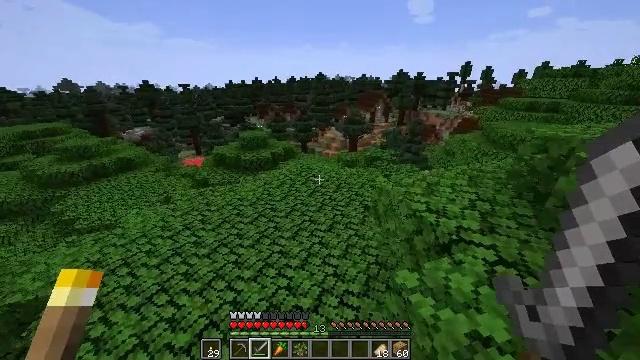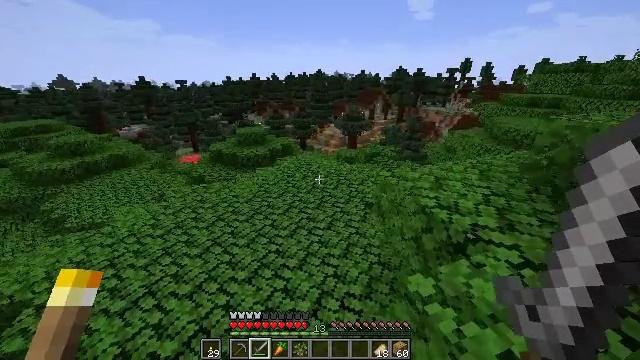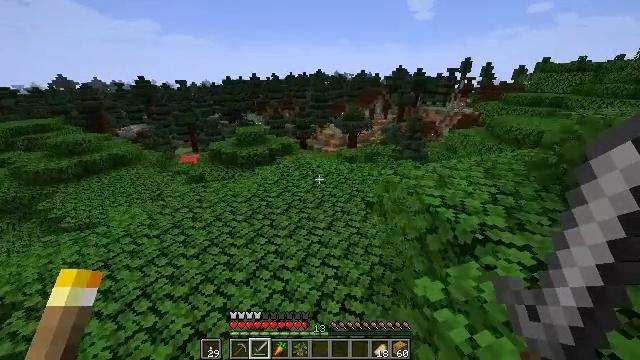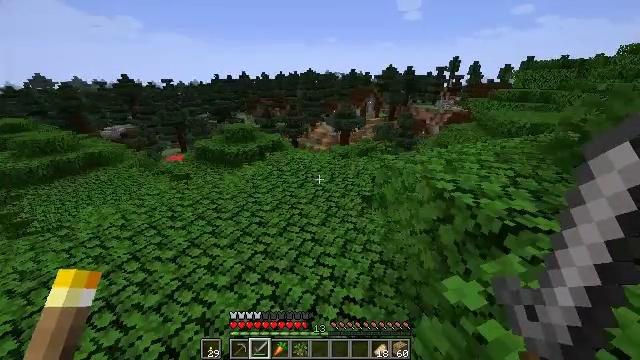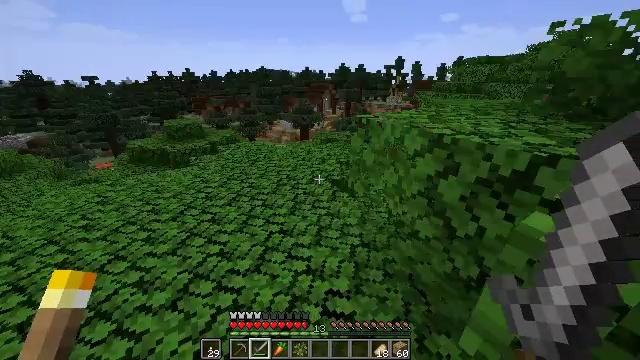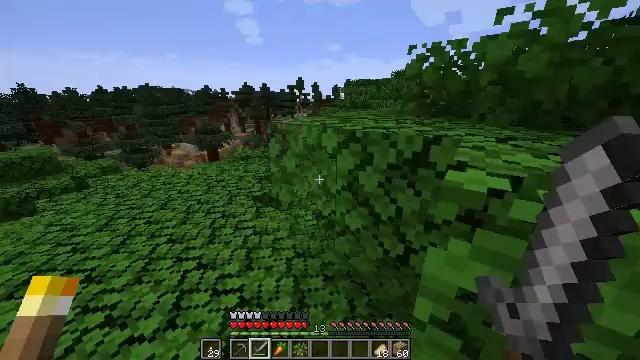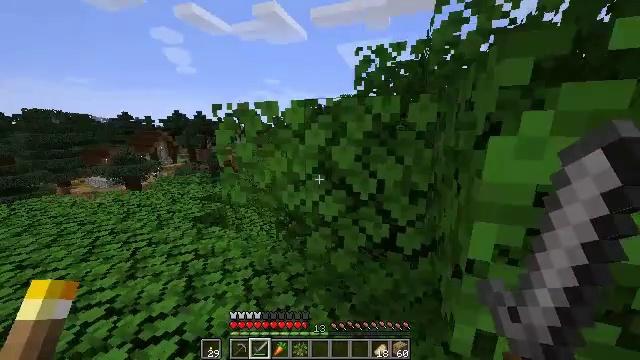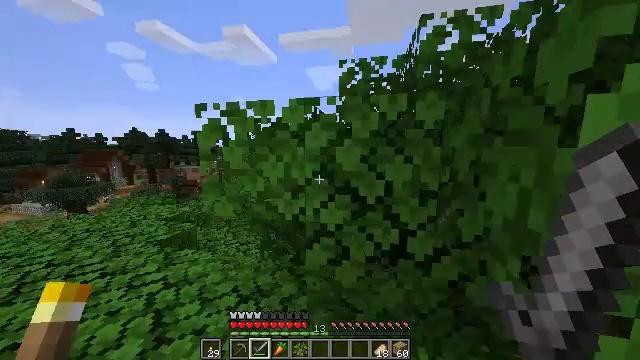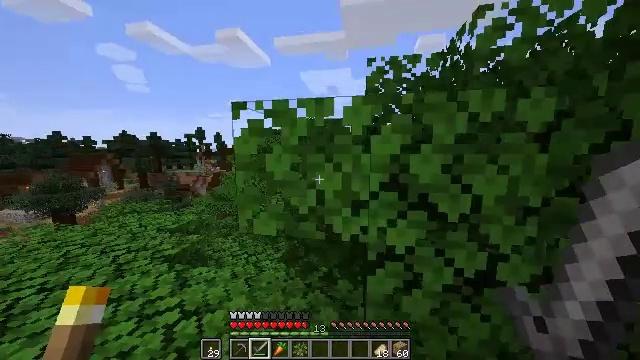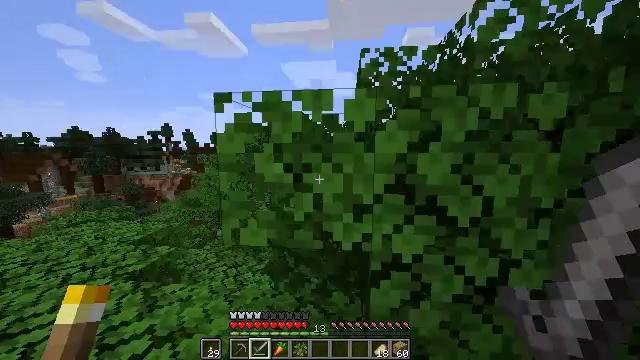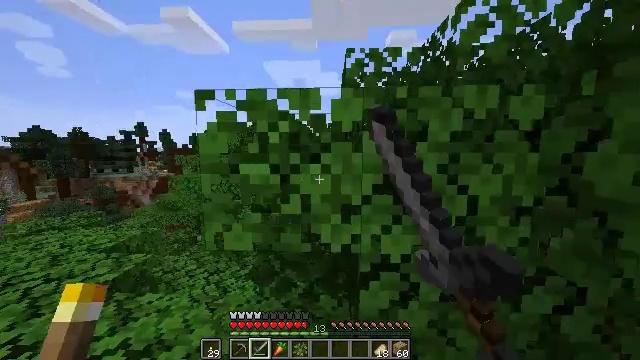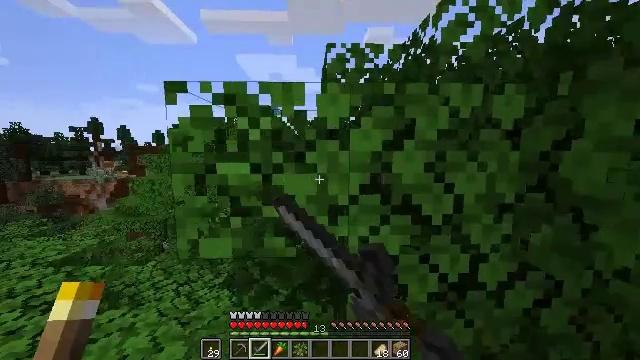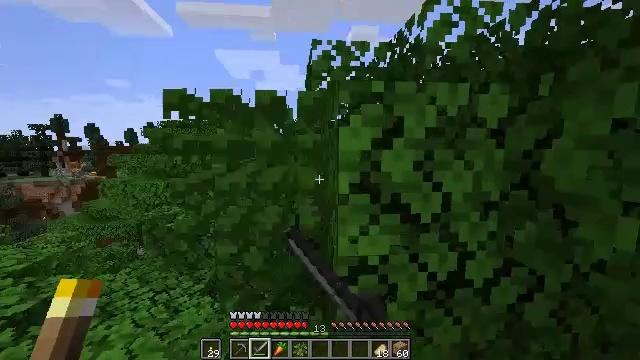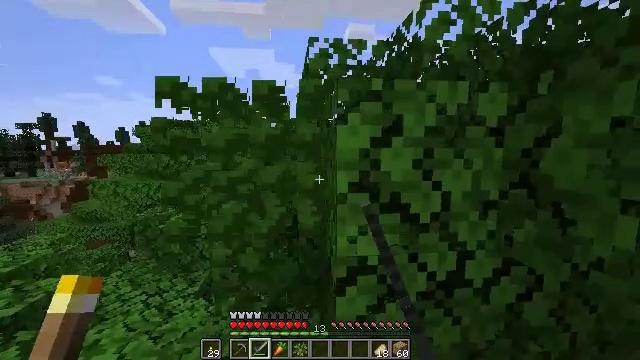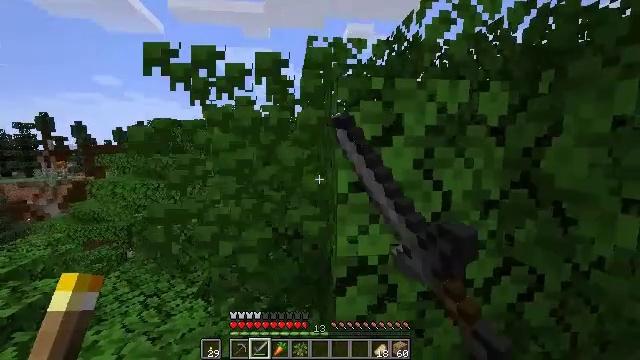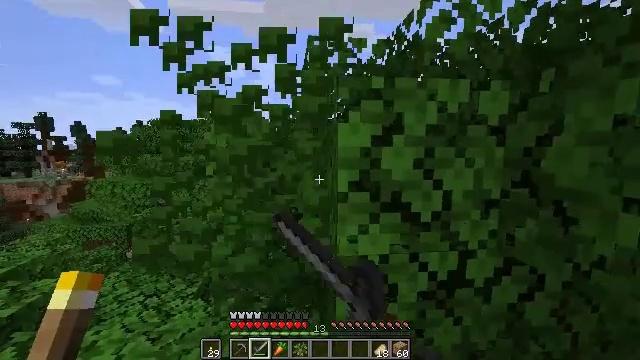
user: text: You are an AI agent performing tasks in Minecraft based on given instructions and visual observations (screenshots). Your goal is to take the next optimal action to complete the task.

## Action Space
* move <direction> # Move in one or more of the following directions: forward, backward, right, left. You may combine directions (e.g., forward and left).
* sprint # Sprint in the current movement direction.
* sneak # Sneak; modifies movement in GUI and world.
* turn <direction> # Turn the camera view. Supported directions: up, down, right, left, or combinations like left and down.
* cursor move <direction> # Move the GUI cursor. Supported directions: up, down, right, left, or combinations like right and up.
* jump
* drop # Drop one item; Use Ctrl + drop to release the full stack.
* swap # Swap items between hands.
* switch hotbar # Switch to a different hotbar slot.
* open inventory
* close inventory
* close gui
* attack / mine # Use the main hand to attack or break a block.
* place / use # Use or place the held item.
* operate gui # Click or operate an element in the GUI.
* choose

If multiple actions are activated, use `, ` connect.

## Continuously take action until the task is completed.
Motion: motion action
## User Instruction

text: Collect dark oak leaves by breaking them.
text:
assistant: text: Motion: move forward, sprint
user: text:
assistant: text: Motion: move forward, sprint
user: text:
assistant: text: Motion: move forward and move left, sprint, turn right
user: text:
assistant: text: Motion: move forward and move left, sprint, turn right
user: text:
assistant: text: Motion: move forward and move left, sprint, turn right and up
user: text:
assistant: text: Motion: move forward and move left, sprint, turn right and up
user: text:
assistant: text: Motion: move forward and move left, sprint, turn right and up
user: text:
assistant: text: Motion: turn right and up
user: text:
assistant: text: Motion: turn right, attack / mine
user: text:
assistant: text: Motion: turn right, attack / mine
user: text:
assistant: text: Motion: turn right, attack / mine
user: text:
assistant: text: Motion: turn right, attack / mine
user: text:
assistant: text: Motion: attack / mine
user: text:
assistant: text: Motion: attack / mine
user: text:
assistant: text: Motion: attack / mine
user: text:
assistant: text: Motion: attack / mine
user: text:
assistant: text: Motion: attack / mine
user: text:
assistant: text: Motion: turn right, attack / mine
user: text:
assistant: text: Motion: turn right and down
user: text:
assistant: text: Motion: turn right, attack / mine
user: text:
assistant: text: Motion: attack / mine
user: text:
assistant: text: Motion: attack / mine
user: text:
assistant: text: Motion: attack / mine
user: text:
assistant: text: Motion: attack / mine
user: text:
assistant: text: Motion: attack / mine
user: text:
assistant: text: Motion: attack / mine
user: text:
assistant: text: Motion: attack / mine
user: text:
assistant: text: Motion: move forward, turn down, attack / mine
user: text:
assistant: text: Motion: move forward, turn down
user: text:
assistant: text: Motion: move forward, sprint, turn down